Aerial crown-view tile of a tropical tree (Barro Colorado Island, Panama), acquired 20240918:
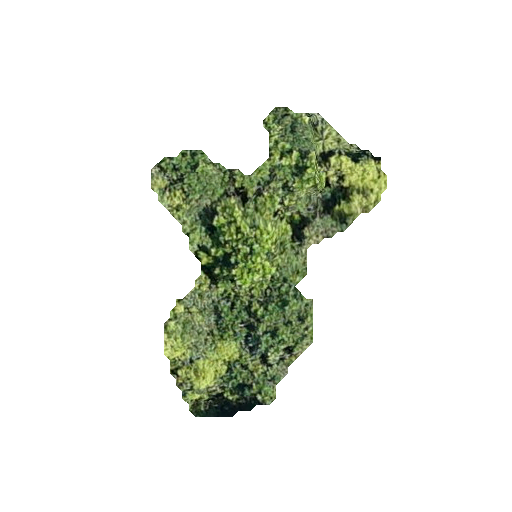
Species: Anacardium excelsum
GBIF accepted scientific name: Anacardium excelsum
Crown area: 62.33 m²